Question: I'm experiencing the following extremely bizarre situation. I have a listview with a button in each item. One of the things the button does is change the color and size of the button text. When I press the button, the situation described in the picture below occurs. If I press the button in the first item, the method is executed for the first item, and for the first item which isn't visible on screen. Similarly, if I do this for the second item, the same occurs with the second item not visible on the screen. I am truly baffled by this. I tried adding an onClickListener to my adapter instead of using the method seperately, I've also tried using 'b.setTextSize()' instead of looking for the button in the listview. The logging returns only the item I click on, and everything appears to be fine, but it is not.

Here is the list adapter and holder :
'''
class ViewHolder {
TextView leaguetxt;
TextView datetxt;
TextView teamstxt;
TextView bettxt;
TextView betid;
TextView typetxt;
TextView commentstxt;
Button oddsbtn;
LinearLayout item;
ViewHolder(View v) {
leaguetxt = (TextView) v.findViewById(R.id.leaguetxt);
datetxt = (TextView) v.findViewById(R.id.datetxt);
teamstxt = (TextView) v.findViewById(R.id.teamstxt);
bettxt = (TextView) v.findViewById(R.id.bettxt);
betid = (TextView) v.findViewById(R.id.gid);
typetxt = (TextView) v.findViewById(R.id.difficultytxt);
commentstxt = (TextView) v.findViewById(R.id.commenttxt);
oddsbtn = (Button) v.findViewById(R.id.oddsbutton);
item = (LinearLayout) v.findViewById(R.id.item);
}
}
private class MyListAdapter extends ArrayAdapter<TipDisplayer> {
public MyListAdapter() {
super(AllGameslistActivity.this, R.layout.list_item, tomee);
}
public MyListAdapter(ArrayList<TipDisplayer> tomee) {
super(AllGameslistActivity.this, R.layout.list_item, tomee);
tomee = tomee; // declare tomee in the Adapter, don't use static
}
@Override
public View getView(int position, View convertView, ViewGroup parent) {
View itemView = convertView;
TipDisplayer currentwriter = tomee.get(position);
ViewHolder holder = null;
if (itemView == null) {
itemView = getLayoutInflater().inflate(R.layout.list_item, parent, false);
holder = new ViewHolder(itemView);
itemView.setTag(holder);
Log.d("SETTING","new holder");
}
else {
holder = (ViewHolder) itemView.getTag();
Log.d("plzwork",ids.toString());
if (!ids.contains(Integer.parseInt(holder.betid.getText().toString()))) {
//holder.oddsbtn.setTextColor(Color.parseColor("#000000"));
//holder.oddsbtn.setTextSize(18);
Log.d("doesn't contain", "doesn't contain");
Log.d("betid",holder.betid.getText().toString());
Log.d("bettxt", holder.bettxt.getText().toString());
}
else {
Log.d("recycling contains", "contains");
//holder.oddsbtn.setTextColor(Color.parseColor("#EB102E"));
//holder.oddsbtn.setTextSize(20);
Log.d("betid", holder.betid.getText().toString());
Log.d("bettxt", holder.bettxt.getText().toString());
}
Log.d("Recycling","recycling");
}
holder.item.setOnClickListener(new View.OnClickListener() {
@Override
public void onClick(View v) {
LinearLayout layout = (LinearLayout) v;
Button b = (Button) layout.findViewById(R.id.oddsbutton);
ListView listView = (ListView) layout.getParent();
final int position = listView.getPositionForView(listView);
String buttontext = b.getText().toString();
Button lastchance = (Button) layout.findViewById(R.id.oddsbutton);
TextView betidtextbox = (TextView) layout.findViewById(R.id.gid);
String betid = betidtextbox.getText().toString();
TipDisplayer currentwriter = tomee.get(position + 1);
Log.d("plzworkkkk", newBet.toString());
if (ids.contains(Integer.parseInt(betid))) {
ids.remove(new Integer(Integer.parseInt(betid)));
Log.d("plzworkkkkkkk", newBet.toString());
currentwriter.toggleHighlighted();
//checkhighlight(layout);
Log.d("getodds", buttontext);
selection = "home";
TextView teamss = (TextView) layout.findViewById(R.id.teamstxt);
String teams = teamss.getText().toString();
Log.d("teams", teams);
TextView bet = (TextView) layout.findViewById(R.id.bettxt);
String bettxt = bet.getText().toString();
Log.d("btxttext", bettxt);
newBet.generateoddstesting(betid, buttontext, false, teams, selection, bettxt);
double newodds = newBet.calculateodds();
TextView myBetOdds = (TextView) findViewById(R.id.bettingodds);
TextView potentialWinnings = (TextView) findViewById(R.id.potentialwinnings);
myBetOdds.setText("@" + String.format("%.2f", newodds) + "/1");
EditText mEdit = (EditText) findViewById(R.id.editText2);
if (mEdit.getText().toString().length() == 0) {
stake = 0.00;
newwinnings = 0.00;
potentialWinnings.setText("0.00");
} else {
mEdit.addTextChangedListener(new TextWatcher() {
public void beforeTextChanged(CharSequence s, int start,
int count, int after) {
}
public void onTextChanged(CharSequence s, int start,
int before, int count) {
if (s.length() != 0) {
stake = Double.parseDouble(s.toString());
double newodds = newBet.calculateodds();
newwinnings = stake * newodds;
TextView myBetOdds = (TextView) findViewById(R.id.bettingodds);
TextView potentialWinnings = (TextView) findViewById(R.id.potentialwinnings);
myBetOdds.setText("@" + String.format("%.2f", newodds) + "/1");
potentialWinnings.setText(String.format("%.2f", (newwinnings)));
newwinningstoString = potentialWinnings.getText().toString();
} else {
stake = 0.00;
newwinnings = 0.00;
double newodds = newBet.calculateodds();
TextView myBetOdds = (TextView) findViewById(R.id.bettingodds);
TextView potentialWinnings = (TextView) findViewById(R.id.potentialwinnings);
myBetOdds.setText("@" + String.format("%.2f", newodds) + "/1");
potentialWinnings.setText(String.format("%.2f", (newwinnings)));
newwinningstoString = potentialWinnings.getText().toString();
}
}
public void afterTextChanged(Editable s) {
}
});
//stake = Double.parseDouble(mEdit.getText().toString());
newwinnings = stake * newodds;
potentialWinnings.setText(String.format("%.2f", (newwinnings)));
newwinningstoString = potentialWinnings.getText().toString();
}
} else {
ids.add(Integer.parseInt(betid));
//checkhighlight(layout);
currentwriter.toggleHighlighted();
selection = "home";
String getodds = lastchance.getText().toString();
Log.d("getoddsss", getodds);
EditText mEdit = (EditText) findViewById(R.id.editText2);
if (mEdit.getText().toString().length() == 0) {
stake = 0.00;
newwinnings = 0.00;
TextView potentialWinnings = (TextView) findViewById(R.id.potentialwinnings);
potentialWinnings.setText("0.00");
} else {
mEdit.addTextChangedListener(new TextWatcher() {
public void beforeTextChanged(CharSequence s, int start,
int count, int after) {
}
public void onTextChanged(CharSequence s, int start,
int before, int count) {
if (s.length() != 0) {
stake = Double.parseDouble(s.toString());
double newodds = newBet.calculateodds();
newwinnings = stake * newodds;
TextView myBetOdds = (TextView) findViewById(R.id.bettingodds);
TextView potentialWinnings = (TextView) findViewById(R.id.potentialwinnings);
myBetOdds.setText("@" + String.format("%.2f", newodds) + "/1");
potentialWinnings.setText(String.format("%.2f", (newwinnings)));
newwinningstoString = potentialWinnings.getText().toString();
} else {
stake = 0.00;
double newodds = newBet.calculateodds();
newwinnings = stake * newodds;
TextView myBetOdds = (TextView) findViewById(R.id.bettingodds);
TextView potentialWinnings = (TextView) findViewById(R.id.potentialwinnings);
myBetOdds.setText("@" + String.format("%.2f", newodds) + "/1");
potentialWinnings.setText(String.format("%.2f", (newwinnings)));
newwinningstoString = potentialWinnings.getText().toString();
}
}
public void afterTextChanged(Editable s) {
}
});
stake = Double.parseDouble(mEdit.getText().toString());
TextView teamms = (TextView) layout.findViewById(R.id.teamstxt);
String teams = teamms.getText().toString();
Log.d("teams", teams);
TextView bet = (TextView) layout.findViewById(R.id.bettxt);
String bettxt = (String) bet.getText().toString();
Log.d("bettxt", bettxt);
newBet.generateoddstesting(betid, buttontext, true, teams, selection, bettxt);
double newodds = newBet.calculateodds();
newwinnings = stake * newodds;
TextView myBetOdds = (TextView) findViewById(R.id.bettingodds);
TextView potentialWinnings = (TextView) findViewById(R.id.potentialwinnings);
myBetOdds.setText("@" + String.format("%.2f", newodds) + "/1");
potentialWinnings.setText(String.format("%.2f", (newwinnings)));
newwinningstoString = potentialWinnings.getText().toString();
}
}
}
});
String leaguetext = currentwriter.getLeague();
String datetext = currentwriter.getDatetimer();
String teamstext = currentwriter.getTeams();
String bettext = currentwriter.getBet();
String typetext = currentwriter.getType();
String idtext = currentwriter.getId();
String commentsText = currentwriter.getComments();
String oddstext = currentwriter.getOdds();
holder.leaguetxt.setText(leaguetext);
holder.datetxt.setText(datetext.substring(0,datetext.lastIndexOf(":")) + " GMT");
holder.teamstxt.setText(teamstext);
holder.bettxt.setText(bettext);
holder.betid.setText(idtext);
holder.commentstxt.setText(commentsText);
holder.oddsbtn.setText(oddstext);
holder.typetxt.setText(typetext);
if (typetext.equals("Low Risk")) {
holder.typetxt.setTextColor(Color.parseColor("#067103"));
}
else if (typetext.equals("Medium Risk")) {
holder.typetxt.setTextColor(Color.parseColor("#D9D216"));
}
else if (typetext.equals("Longshot")) {
holder.typetxt.setTextColor(Color.parseColor("#F75528"));
}
return itemView;
}
}
private void PopulateList() {
ArrayAdapter<TipDisplayer> adapter = new MyListAdapter(tomee);
final ListView list = (ListView) findViewById(R.id.mylist);
list.setAdapter(adapter);
}
'''
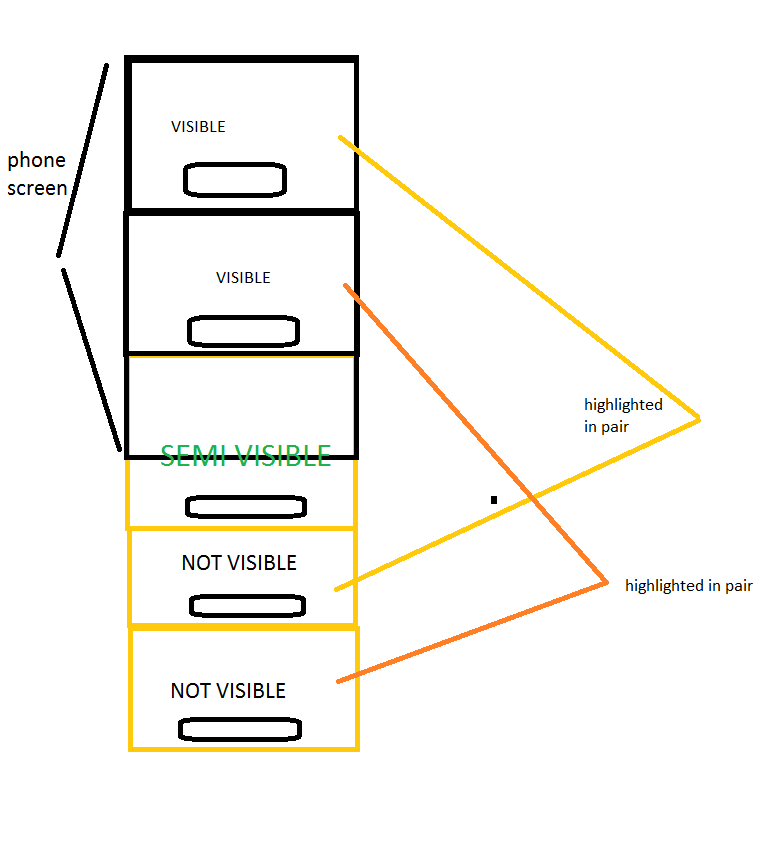
Answer: The problem is that as soon as the first item is not visible on the screen, its layout is recycled and used for the next item which is shown in the listview, this means that if the first item is highlighted, as soon as we scroll to the first not visible item, it will also be highlighted since it using the view of the first item which is highlighted. Explained in this video at 11:45 <URL> .
In order to solve this add the following code:
'''
@Override
public int getViewTypeCount() {
return getCount();
}
@Override
public int getItemViewType(int position) {
return position;
}
'''